Field crop: tomato
Growth stage: 1
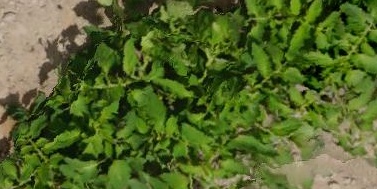
Species: tomato